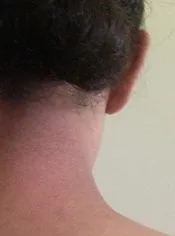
DM showing purplish erythema of the neck and neckline.
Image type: endoscopy (gi_endoscopy)